Field crop: maize
Growth stage: 2
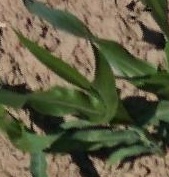
Species: maize